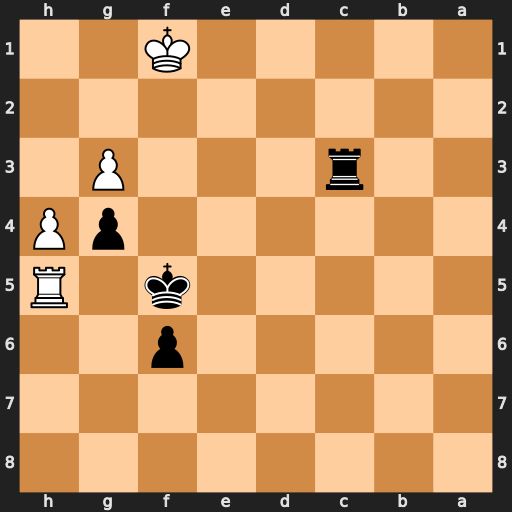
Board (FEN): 8/8/5p2/5k1R/6pP/2r3P1/8/5K2
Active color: b
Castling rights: -
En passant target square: -
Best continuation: Kg6 Ra5 Rxg3 h5+ Kf7